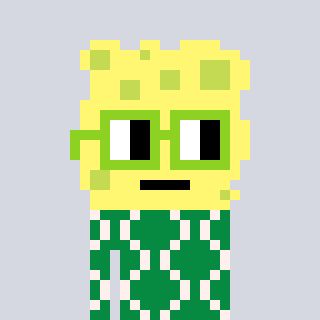
a pixel art character with square light green glasses, a sponge-shaped head and a green-colored body on a cool background